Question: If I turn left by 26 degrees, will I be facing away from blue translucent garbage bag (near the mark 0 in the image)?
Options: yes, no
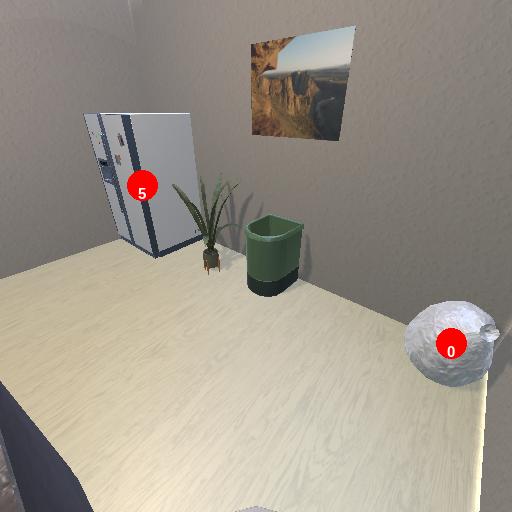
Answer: yes